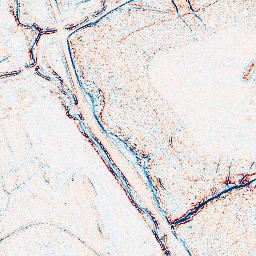
Category: edge_preserving
Decomposition family: anisotropic_diffusion
Decomposition parameters: iterations: 5
kappa: 100
gamma: 0.1
Upsampling method: regularized
Upsampling parameters: scale: 2
lambda_reg: 0.01
Upsampling scale: 2